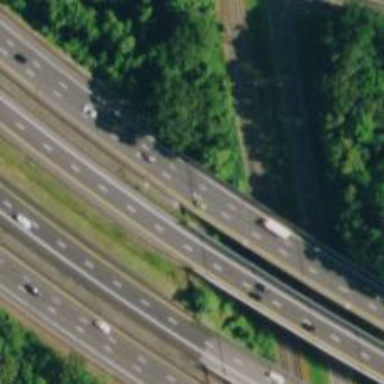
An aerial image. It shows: Bridge on urban freeway/expressway motorway.